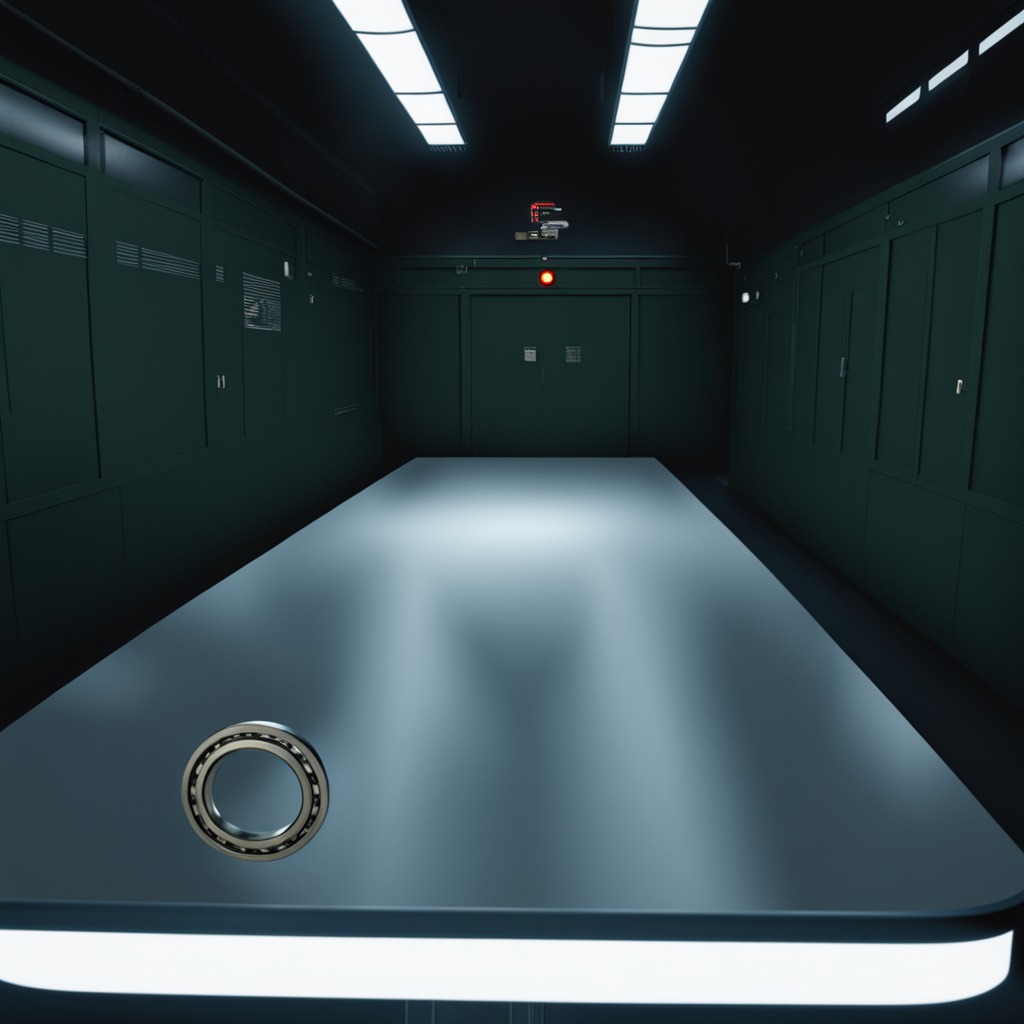
A metal ball bearing is lying on a clean empty table in a railway signal maintenance room lit by harsh overhead fluorescents.